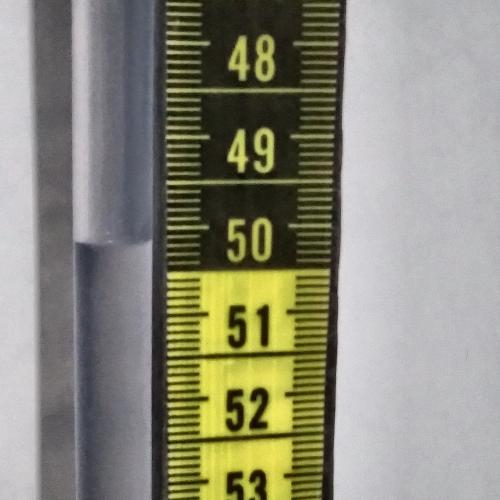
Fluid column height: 50.1 cm